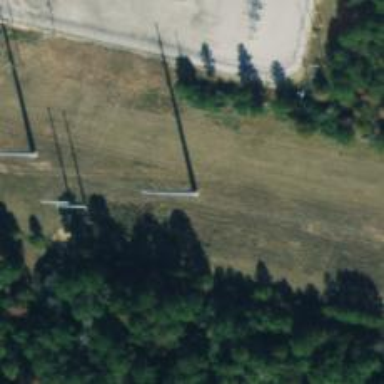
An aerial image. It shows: Power pole.